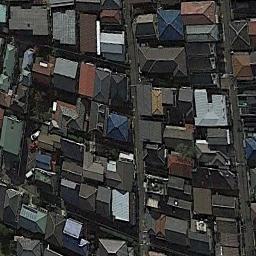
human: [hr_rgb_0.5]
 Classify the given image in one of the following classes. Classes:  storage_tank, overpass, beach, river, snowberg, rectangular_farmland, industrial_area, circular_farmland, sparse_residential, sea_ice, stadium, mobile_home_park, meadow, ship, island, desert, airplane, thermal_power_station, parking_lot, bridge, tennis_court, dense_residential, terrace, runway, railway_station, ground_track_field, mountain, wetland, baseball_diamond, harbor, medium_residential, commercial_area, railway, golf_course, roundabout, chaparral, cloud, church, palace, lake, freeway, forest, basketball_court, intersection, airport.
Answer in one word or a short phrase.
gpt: dense_residential